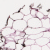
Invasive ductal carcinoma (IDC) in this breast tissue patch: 0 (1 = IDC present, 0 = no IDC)